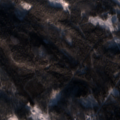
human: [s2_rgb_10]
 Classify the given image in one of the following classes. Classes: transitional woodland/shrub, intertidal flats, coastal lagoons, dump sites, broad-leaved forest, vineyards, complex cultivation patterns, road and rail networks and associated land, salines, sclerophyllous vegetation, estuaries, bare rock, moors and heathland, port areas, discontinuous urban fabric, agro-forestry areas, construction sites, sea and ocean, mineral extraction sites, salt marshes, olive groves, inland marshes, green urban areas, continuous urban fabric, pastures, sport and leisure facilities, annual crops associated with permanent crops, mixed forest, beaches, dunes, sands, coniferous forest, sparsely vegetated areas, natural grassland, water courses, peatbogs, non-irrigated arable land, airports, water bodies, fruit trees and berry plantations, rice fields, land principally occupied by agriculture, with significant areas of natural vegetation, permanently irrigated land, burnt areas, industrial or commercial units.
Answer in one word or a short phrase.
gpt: broad-leaved forest, coniferous forest, mixed forest, transitional woodland/shrub